Aerial crown-view tile of a tropical tree (Barro Colorado Island, Panama), acquired 20240611:
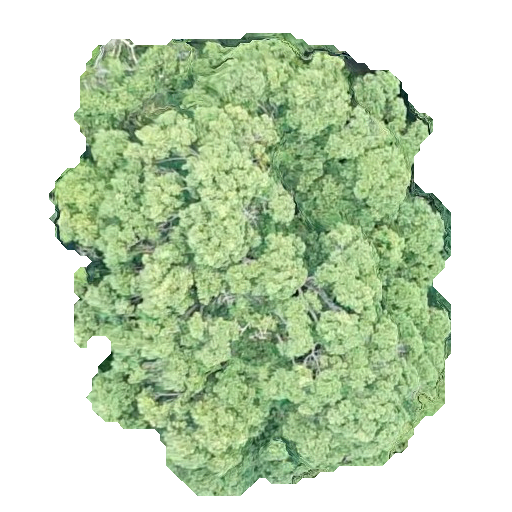
Species: Ocotea leptobotra
GBIF accepted scientific name: Ocotea leptobotra
Crown area: 227.716 m²